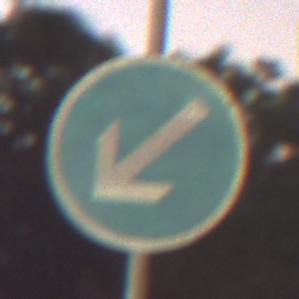
Verkehrszeichen: VorgeschriebeneVorbeifahrtLinks
Umgebung: Outdoor, Suburban
Tageszeit: Night
Wetter: Clear
Licht: Artificial
Jahreszeit: NotSpecified
Kontrast: MediumContrast